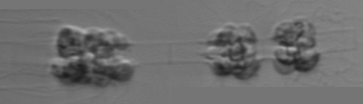
Label: Leptocylindrus_mediterraneus